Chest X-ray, AP view. Patient: 58 years old, sex M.
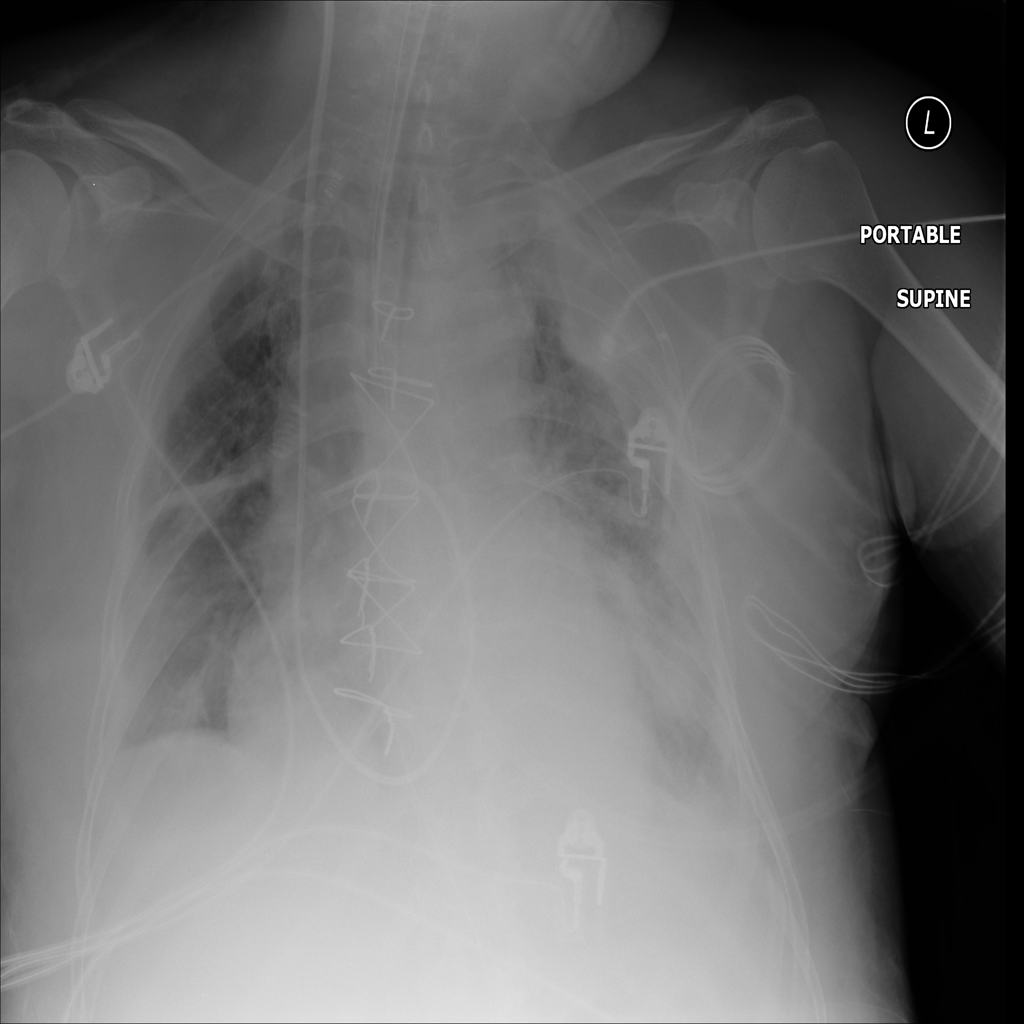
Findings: Consolidation, Infiltration